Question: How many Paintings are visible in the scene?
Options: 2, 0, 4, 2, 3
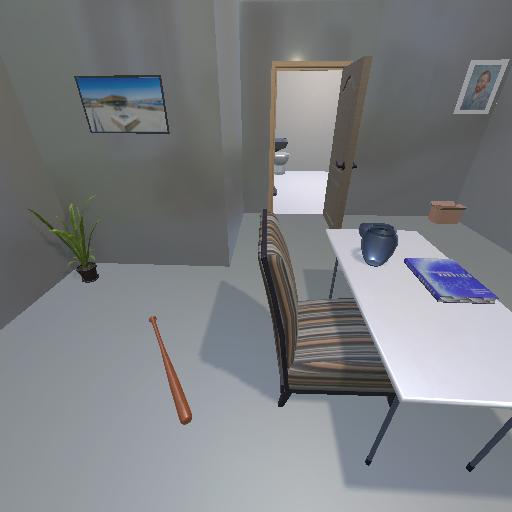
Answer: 2